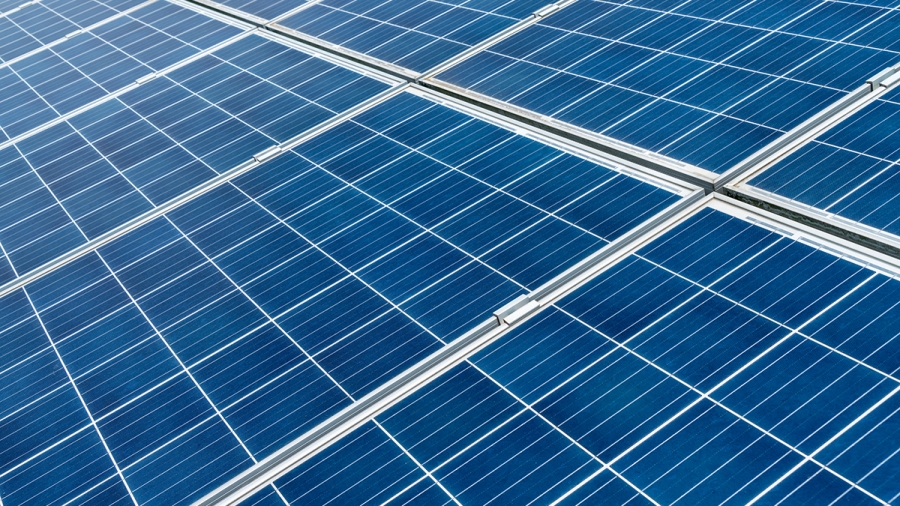
Label: Clean